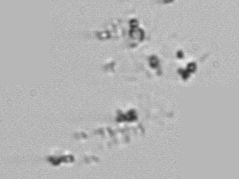
Label: Phaeocystis_debris